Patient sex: M
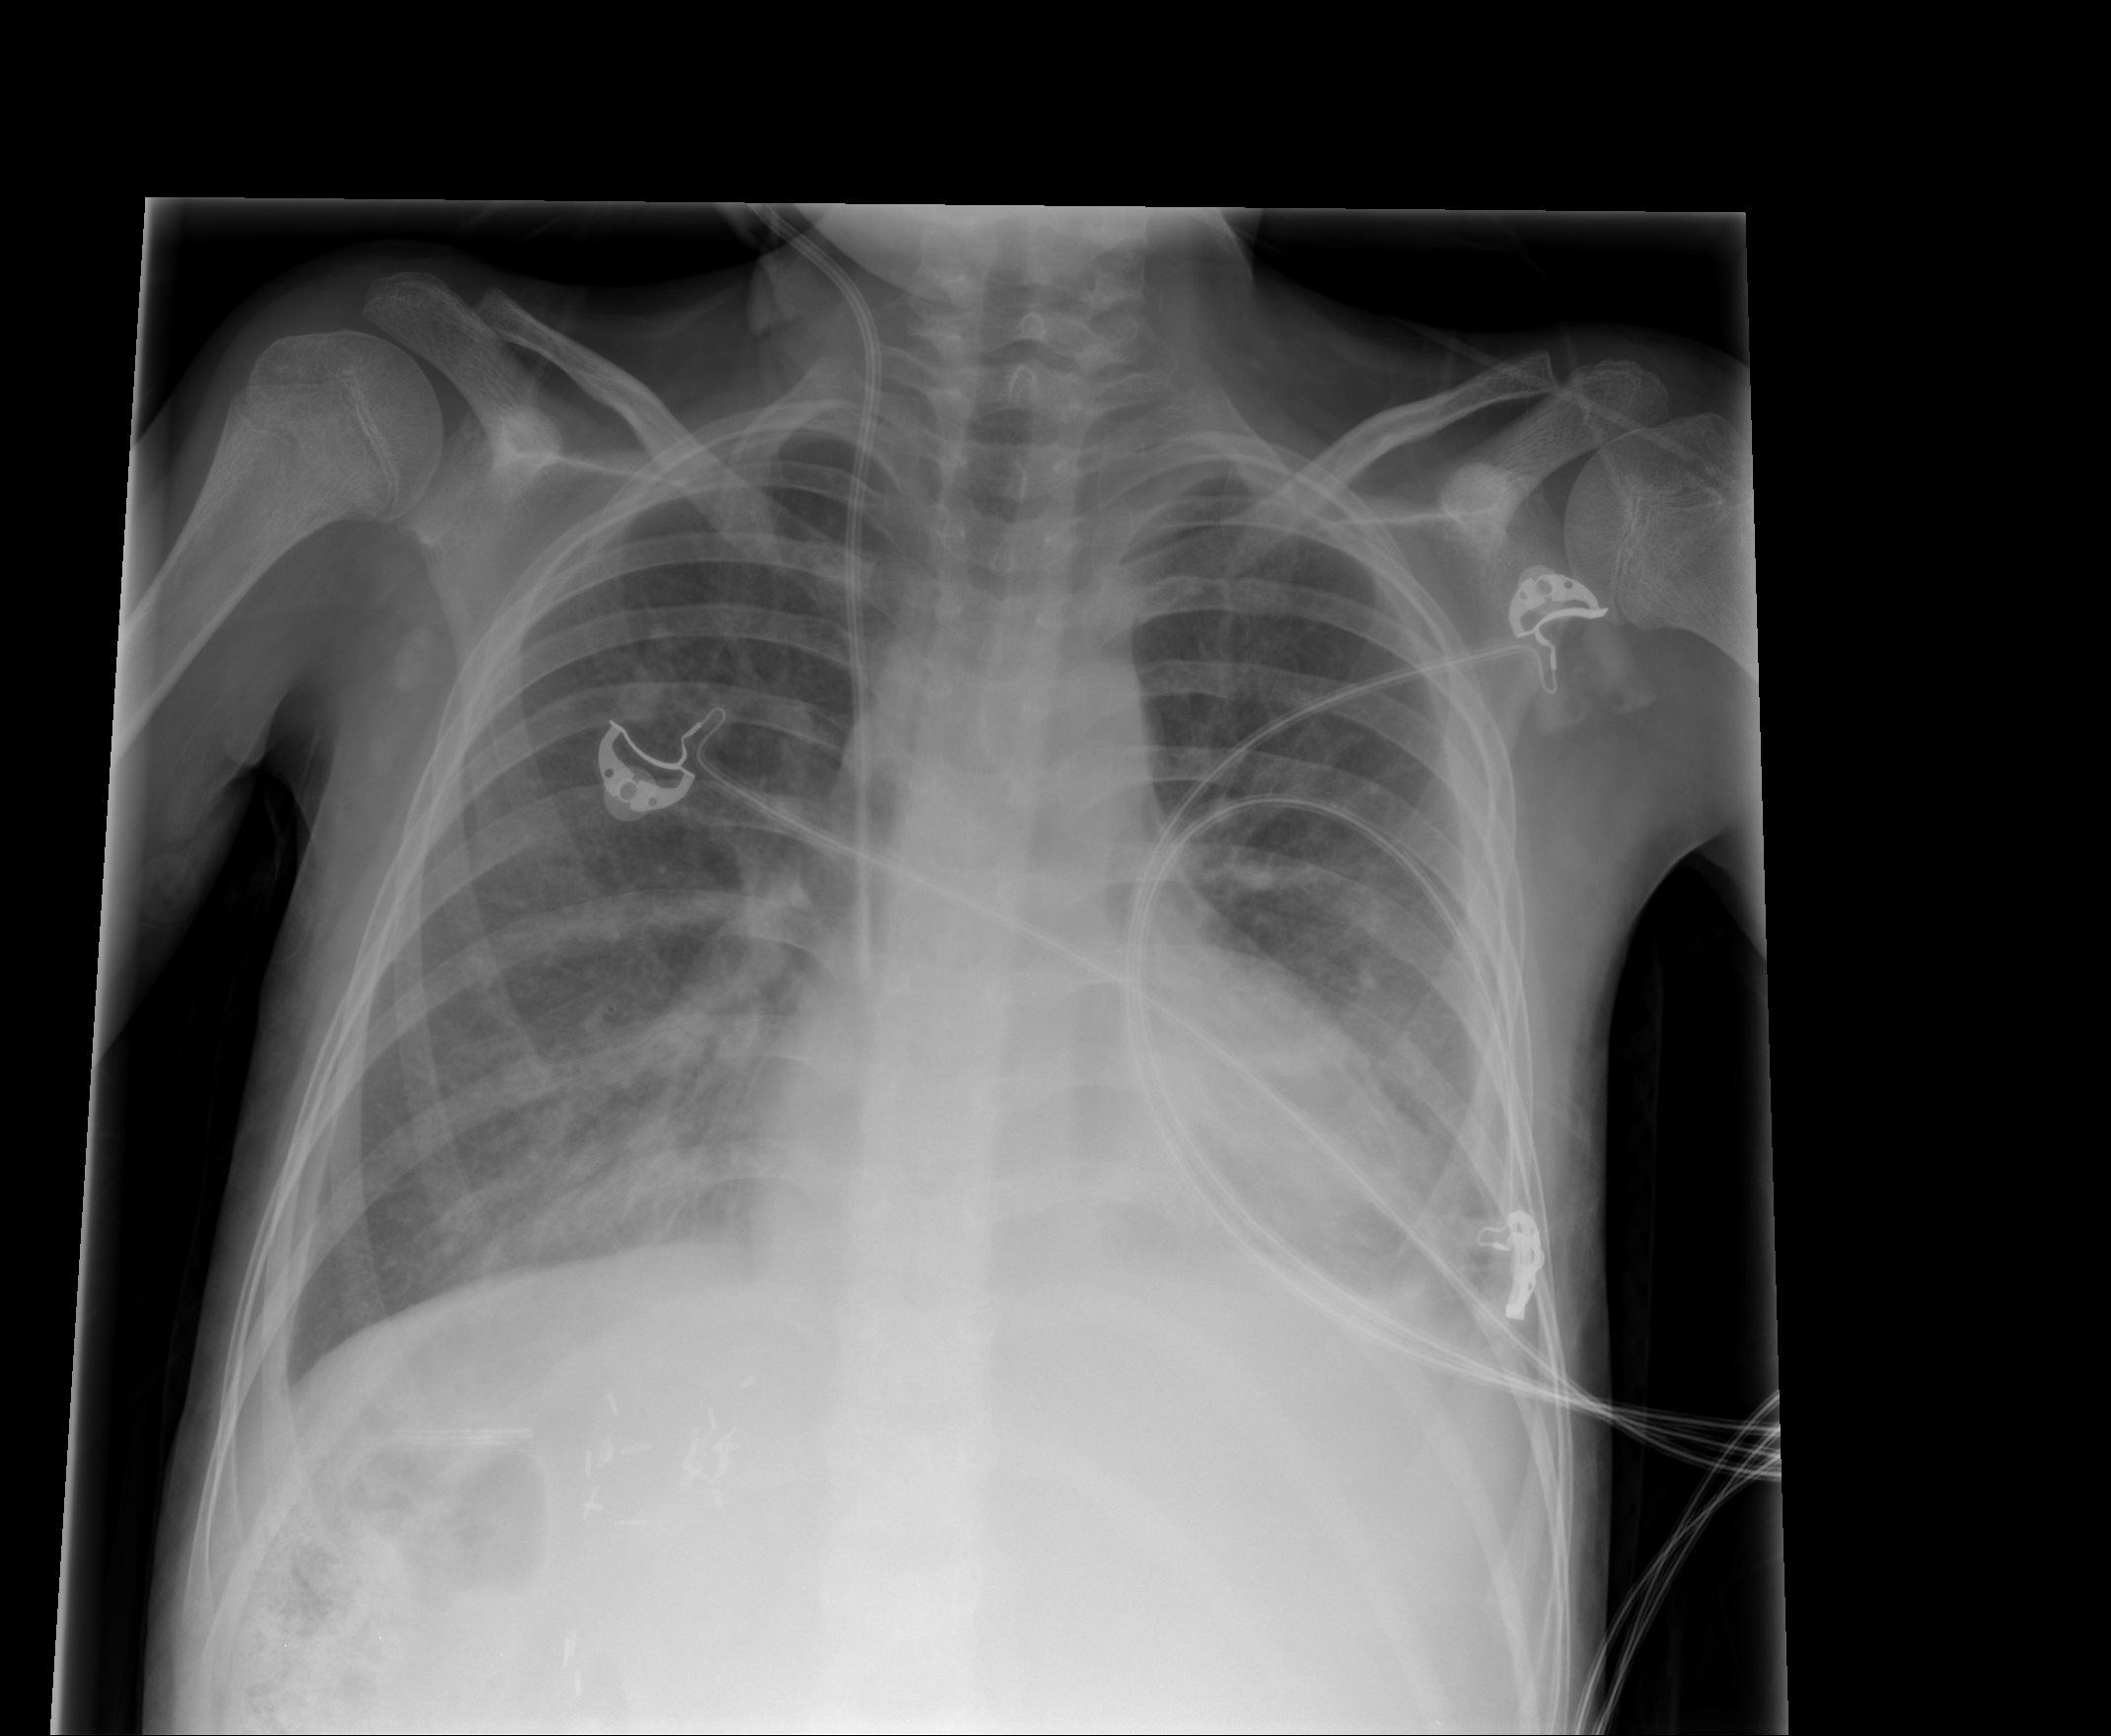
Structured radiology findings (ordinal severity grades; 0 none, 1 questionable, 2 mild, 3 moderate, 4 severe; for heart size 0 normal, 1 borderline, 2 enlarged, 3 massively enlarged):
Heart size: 2
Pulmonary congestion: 1
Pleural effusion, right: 1
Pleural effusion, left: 2
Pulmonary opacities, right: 2
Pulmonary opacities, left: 1
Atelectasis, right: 2
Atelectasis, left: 2